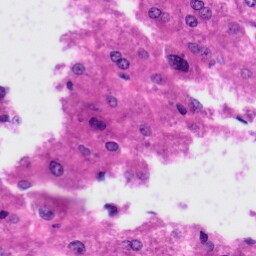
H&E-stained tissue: Liver